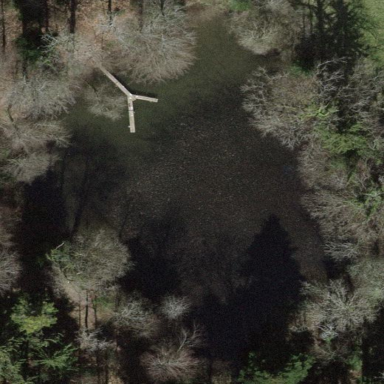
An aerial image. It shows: Peaceful pond surrounded by nature.